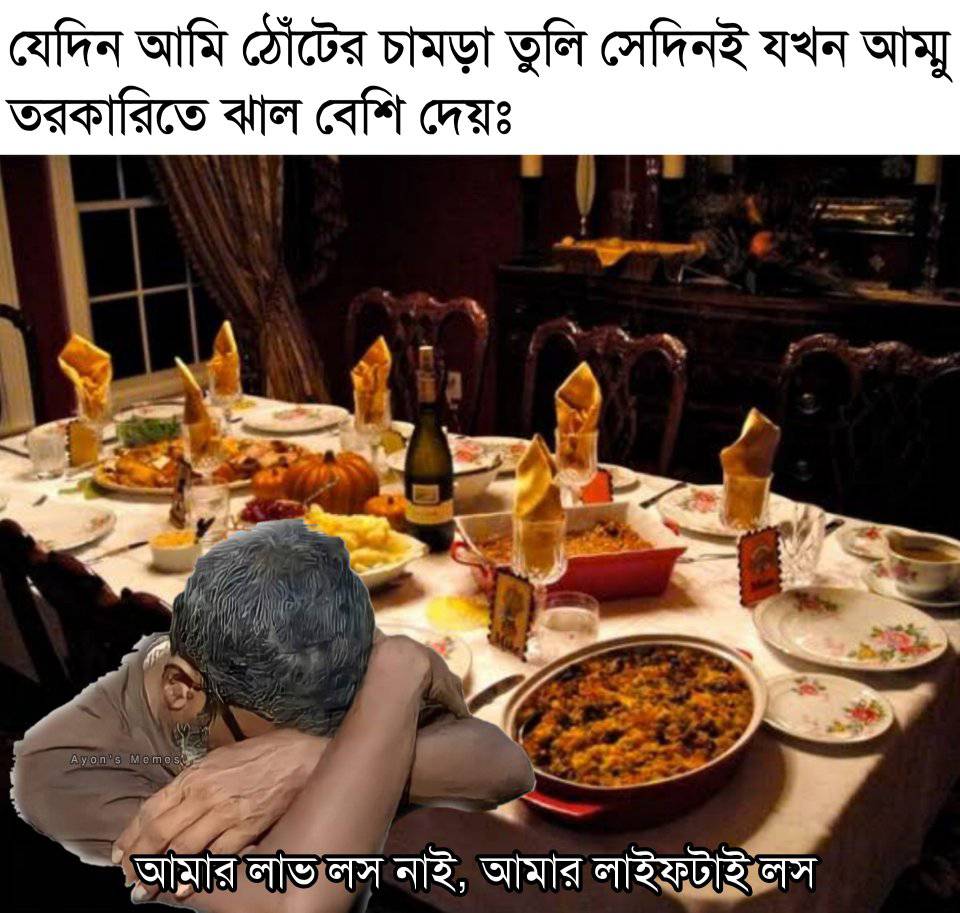
Caption: যেদিন আমি ঠোটের চামড়া তুলি সেদিনই যখন আম্মু তরকারিতে ঝাল বেশি দেয়ঃ    আমার লাভ লস নাই, আমার লাইফটাই লস
Label: non-hate